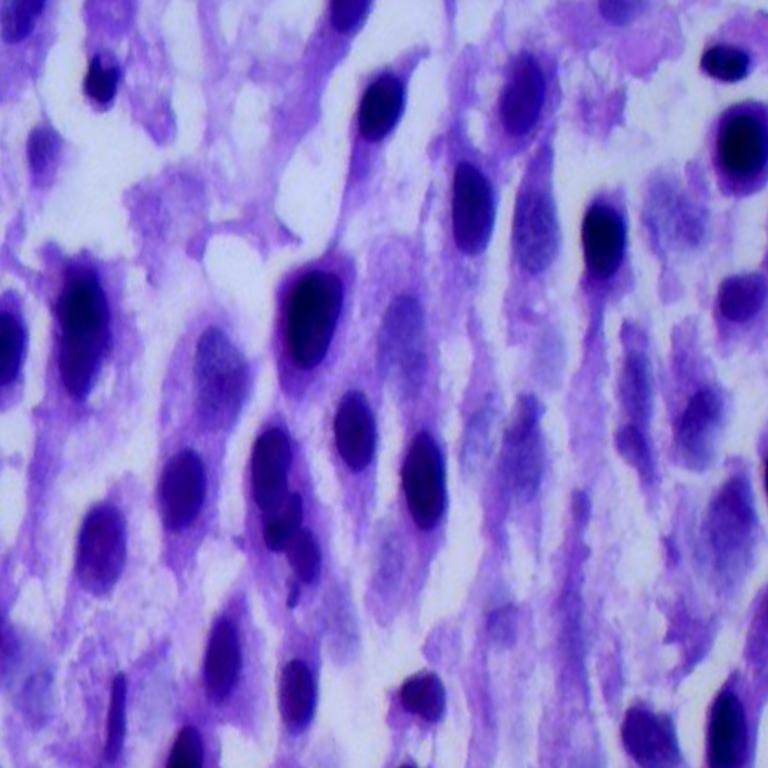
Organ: lung
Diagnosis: squamous carcinomas